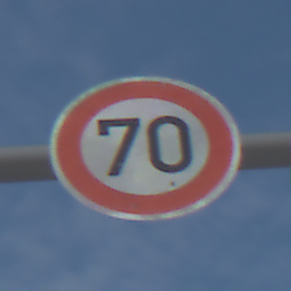
Verkehrszeichen: Geschwindigkeit70
Umgebung: Outdoor, Suburban
Tageszeit: Midday
Wetter: PartlyCloudy
Licht: Natural
Jahreszeit: NotSpecified
Kontrast: HighContrast